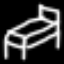
Label: bed